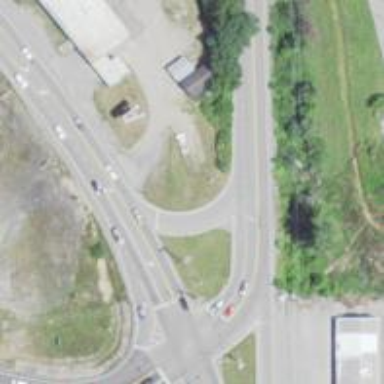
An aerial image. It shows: Primary link highway.